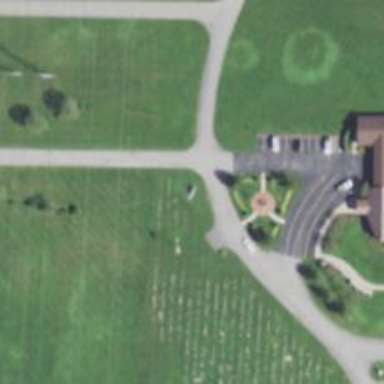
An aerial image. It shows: Historical site featuring war memorial.